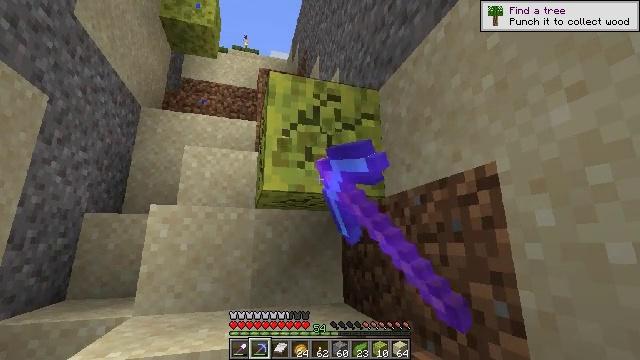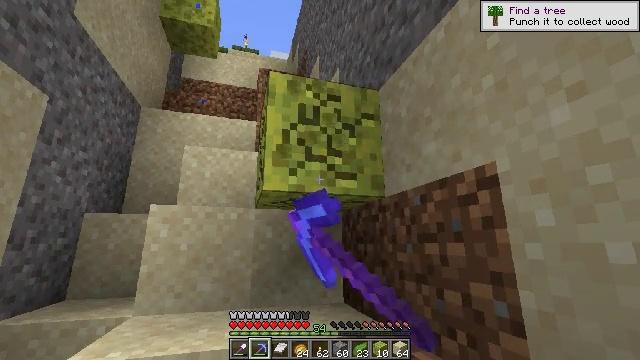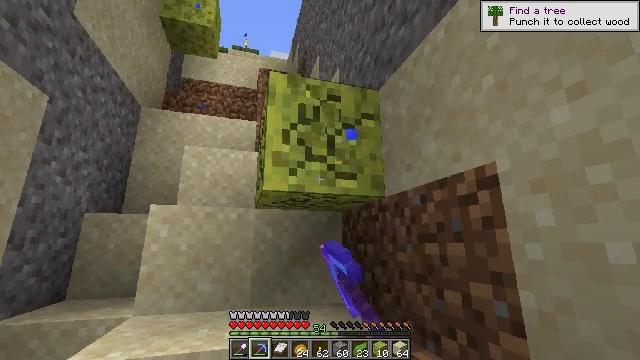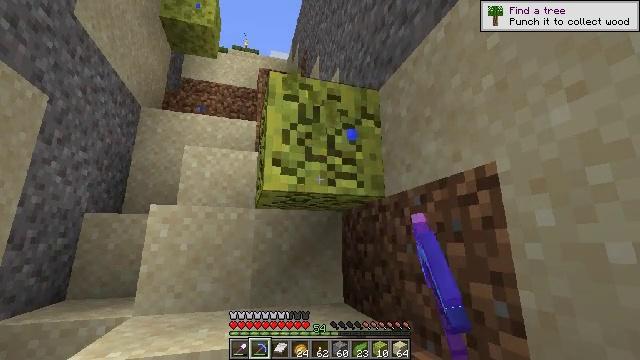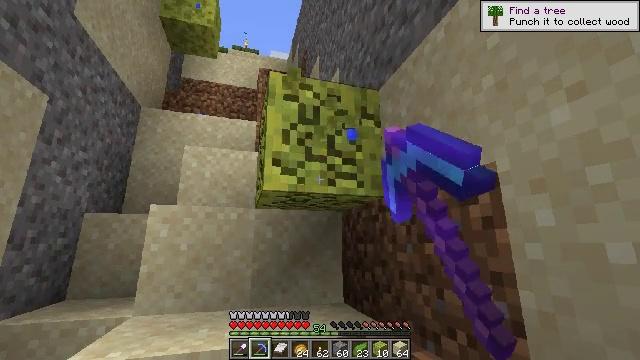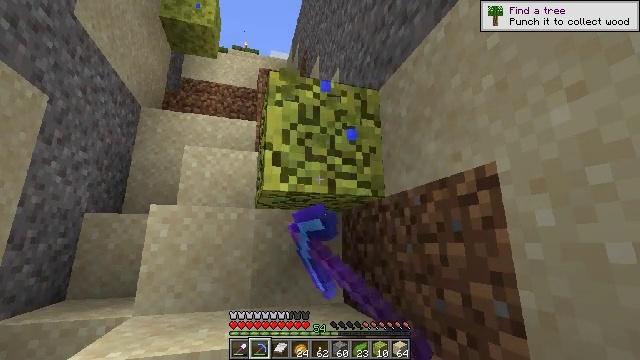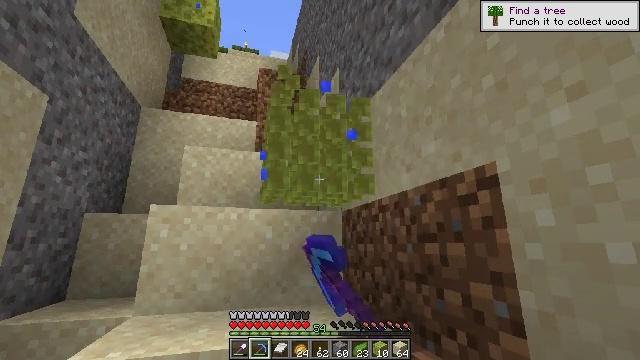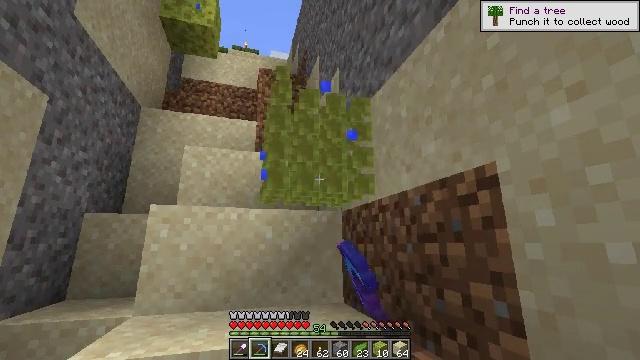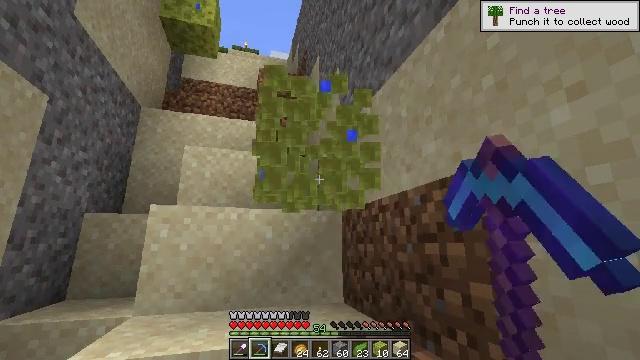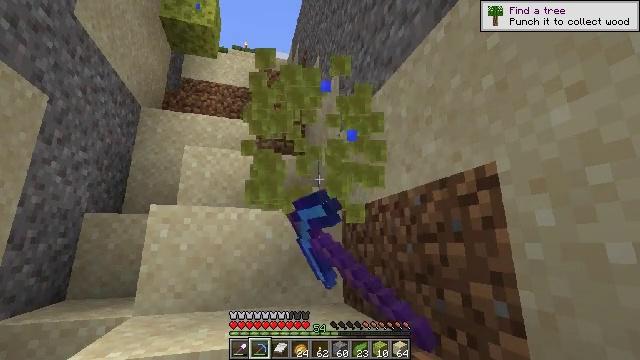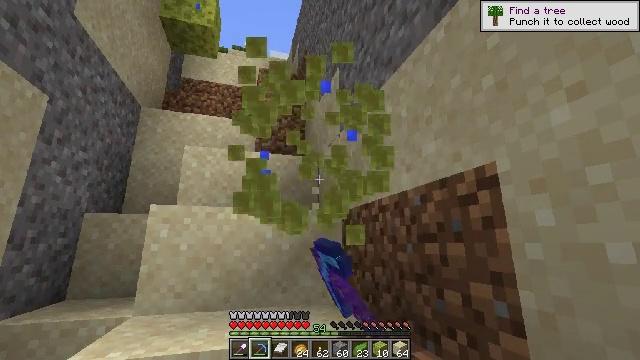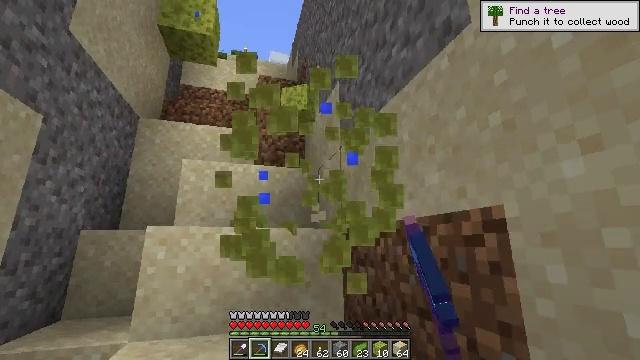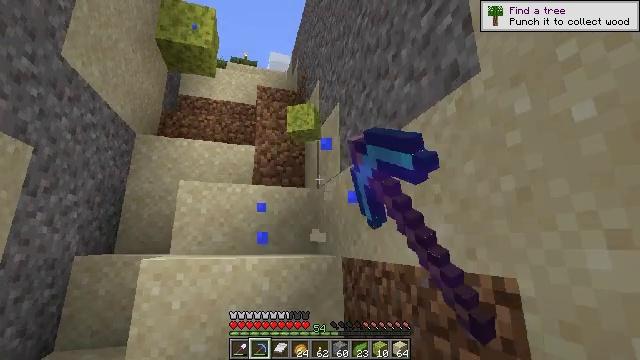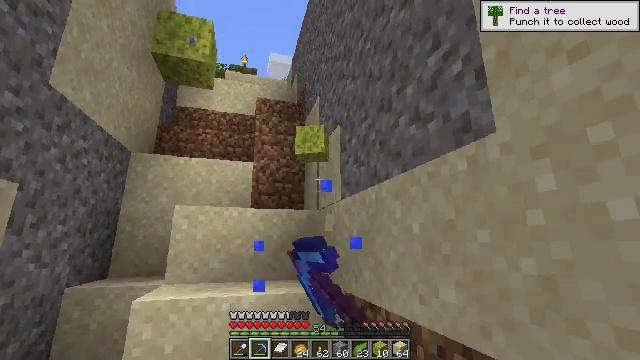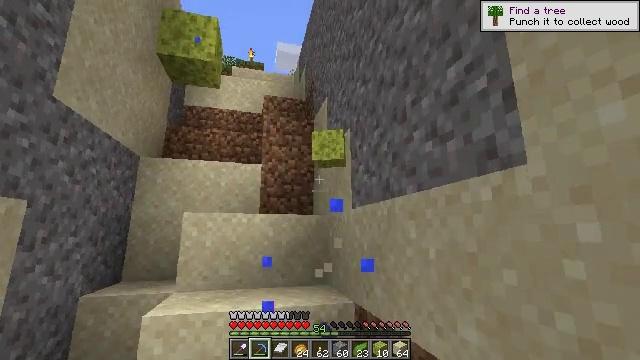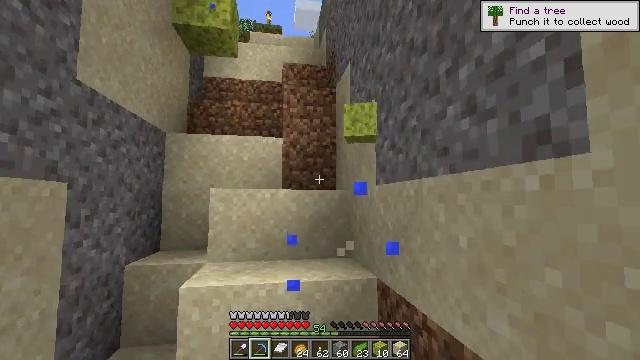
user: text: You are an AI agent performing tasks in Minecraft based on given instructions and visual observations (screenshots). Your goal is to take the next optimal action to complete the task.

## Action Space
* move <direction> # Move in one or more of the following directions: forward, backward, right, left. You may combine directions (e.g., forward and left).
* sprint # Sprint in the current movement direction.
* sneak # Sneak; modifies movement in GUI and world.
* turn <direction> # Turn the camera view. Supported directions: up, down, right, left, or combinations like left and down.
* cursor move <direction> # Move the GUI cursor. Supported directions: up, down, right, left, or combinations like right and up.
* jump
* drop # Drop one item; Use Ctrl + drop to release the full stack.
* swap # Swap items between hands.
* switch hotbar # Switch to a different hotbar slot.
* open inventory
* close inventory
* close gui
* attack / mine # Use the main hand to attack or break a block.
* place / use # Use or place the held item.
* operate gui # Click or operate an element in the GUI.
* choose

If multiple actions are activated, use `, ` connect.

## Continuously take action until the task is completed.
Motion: motion action
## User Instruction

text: Collect the wet sponge after mining.
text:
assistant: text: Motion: attack / mine
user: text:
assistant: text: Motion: attack / mine
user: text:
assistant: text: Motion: attack / mine
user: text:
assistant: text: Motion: attack / mine
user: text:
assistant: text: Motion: attack / mine
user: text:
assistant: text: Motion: attack / mine
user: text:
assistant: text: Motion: attack / mine
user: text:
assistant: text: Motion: attack / mine
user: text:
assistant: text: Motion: attack / mine
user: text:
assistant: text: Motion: attack / mine
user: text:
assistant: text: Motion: attack / mine, jump
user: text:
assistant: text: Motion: move forward, attack / mine, jump
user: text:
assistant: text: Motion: move forward, jump
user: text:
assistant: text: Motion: move forward, turn left and down, jump
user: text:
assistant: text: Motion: move forward, turn left and down, jump
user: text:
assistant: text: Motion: move forward, turn left and down
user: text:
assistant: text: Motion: move forward, turn left and down
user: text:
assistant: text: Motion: move forward, turn left and down
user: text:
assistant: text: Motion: move forward, turn left and down
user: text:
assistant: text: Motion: move forward
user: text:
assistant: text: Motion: move forward
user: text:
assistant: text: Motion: move forward
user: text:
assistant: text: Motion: move forward
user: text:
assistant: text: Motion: move forward
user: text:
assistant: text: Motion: move forward
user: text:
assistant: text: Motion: move forward
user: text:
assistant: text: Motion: move forward
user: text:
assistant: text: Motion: move forward
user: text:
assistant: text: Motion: move forward, jump
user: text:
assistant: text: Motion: move forward, turn right, jump